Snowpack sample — Buffalo Mountain, Silverthorne, Colorado, USA (2/22/26, 2:02 PM MST)
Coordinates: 39.622, -106.113
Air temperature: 33 °F
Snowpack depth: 63 cm
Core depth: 10 cm
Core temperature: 32 °F
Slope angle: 11°, slope face: 116°
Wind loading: low
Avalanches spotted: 0
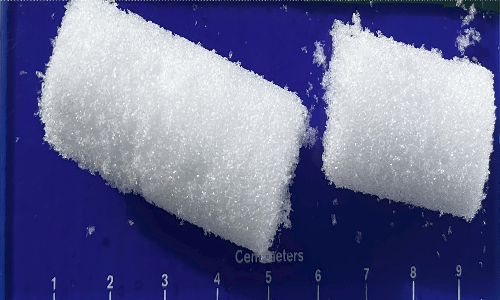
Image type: core
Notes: In a firebreak similar to site 1, minimal wind loading with no spotted avalanches (not many faces in view though)